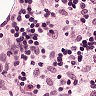
Metastatic tissue present: no